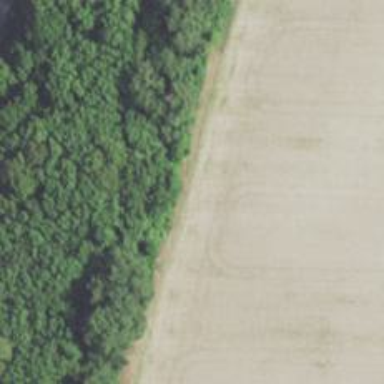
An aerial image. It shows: Track road with grade3 tracktype.